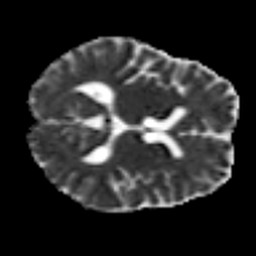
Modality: MD
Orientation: axial
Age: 49
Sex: female
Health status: ill
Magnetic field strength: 3 T
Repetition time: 8.4 s
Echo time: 0.0926 s